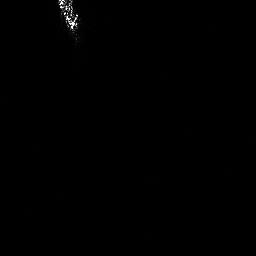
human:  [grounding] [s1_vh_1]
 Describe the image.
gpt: In the satellite image, there is  <ref>1 medium ship </ref> <box>[[21, 0, 30, 11, 0]]</box> located at top left.